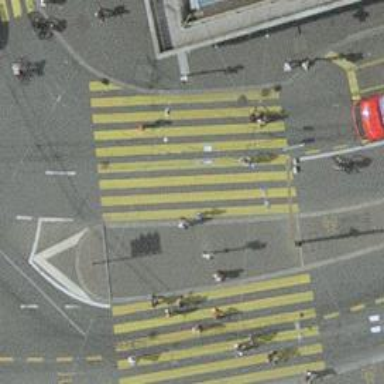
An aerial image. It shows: Kerb barrier.